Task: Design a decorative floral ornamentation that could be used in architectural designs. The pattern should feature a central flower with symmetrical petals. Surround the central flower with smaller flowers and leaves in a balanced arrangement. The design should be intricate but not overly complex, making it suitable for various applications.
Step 1850:
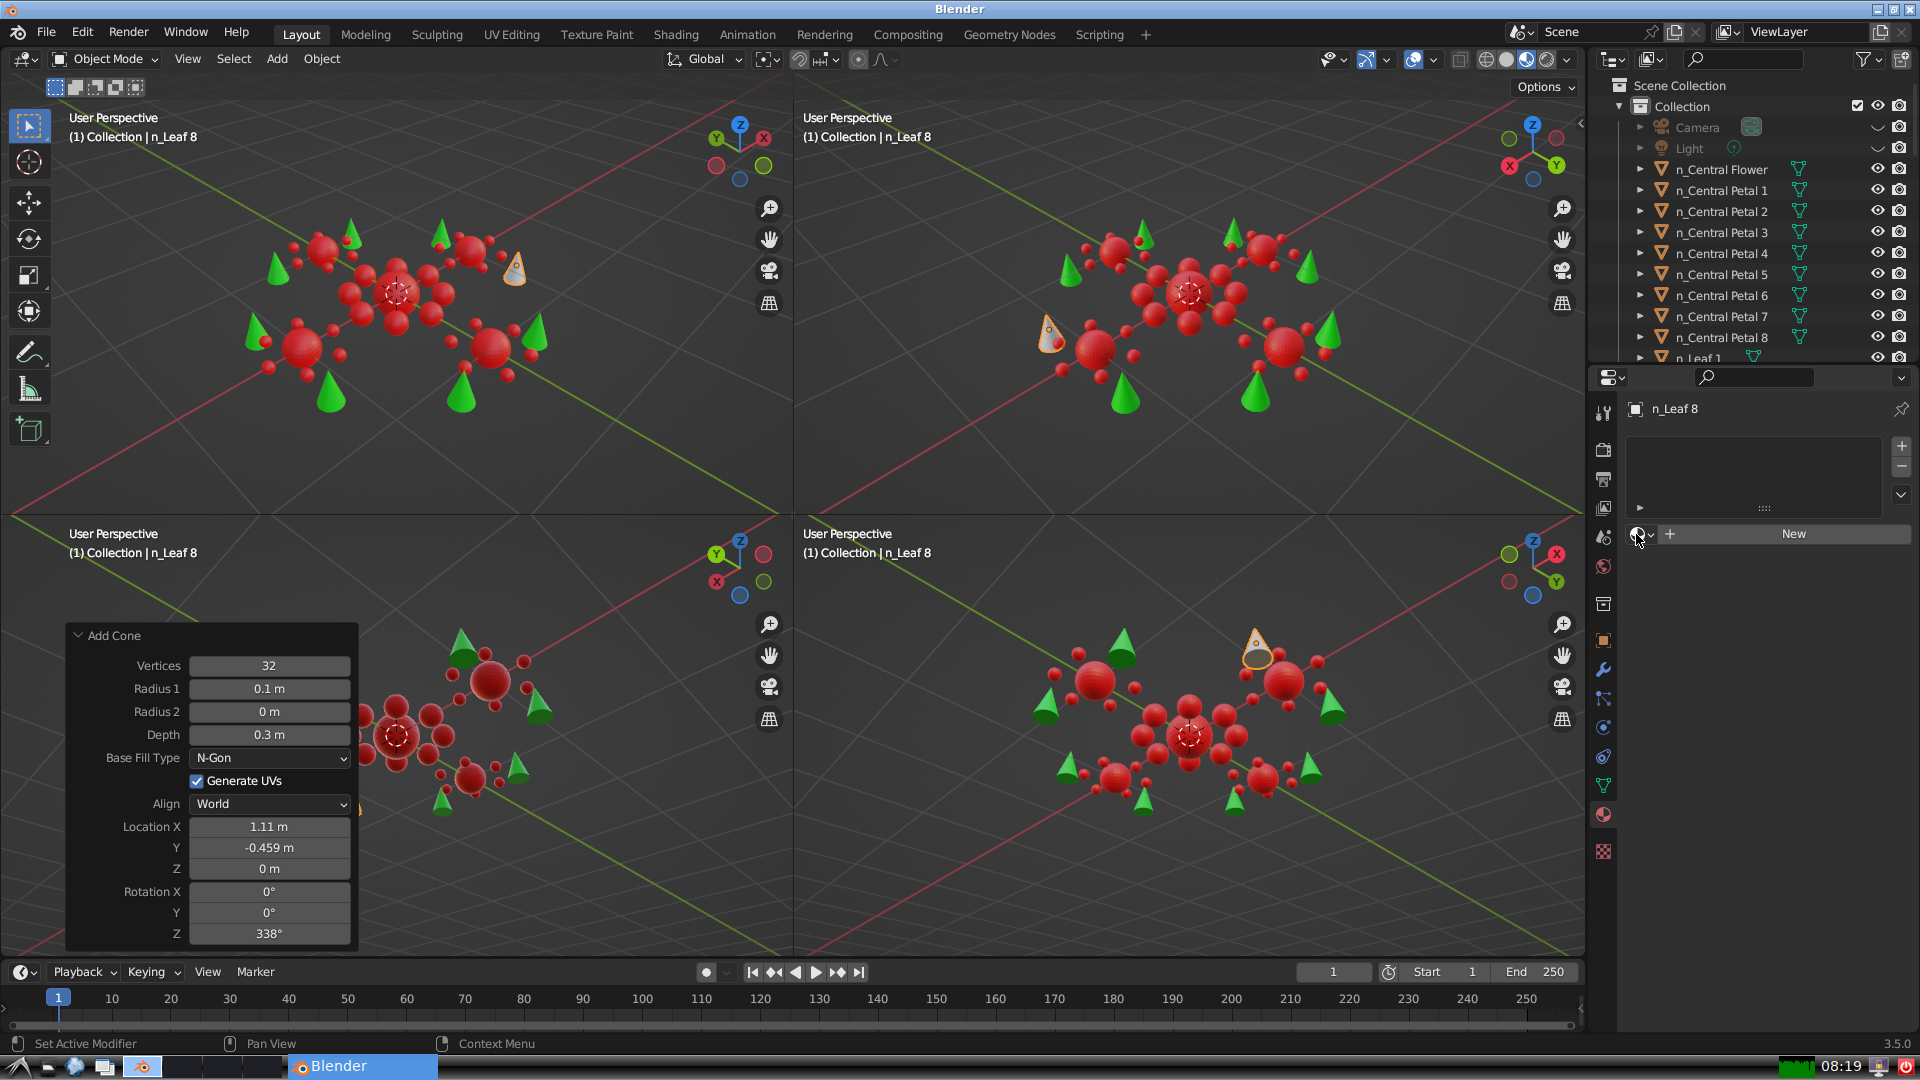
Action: click: no